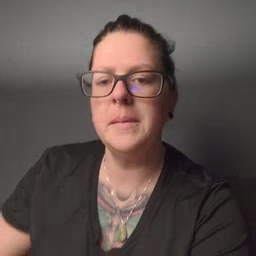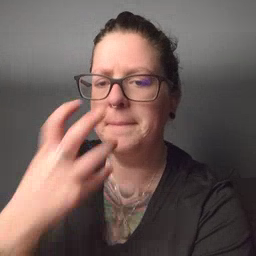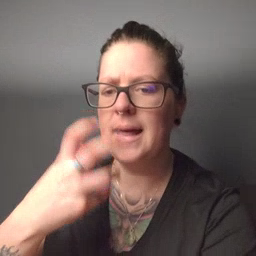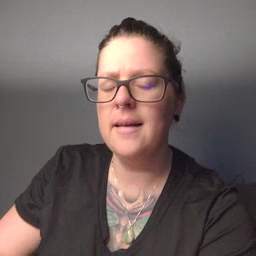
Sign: mad